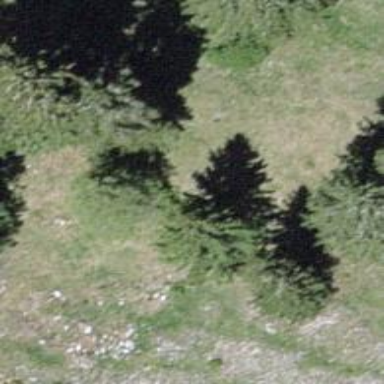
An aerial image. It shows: Needle-leaved tree in natural setting.